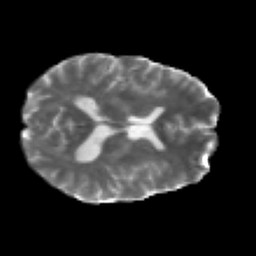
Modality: T2w
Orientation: axial
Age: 37
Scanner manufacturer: siemens
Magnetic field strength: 3 T
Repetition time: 2.2 s
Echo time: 0.084 s